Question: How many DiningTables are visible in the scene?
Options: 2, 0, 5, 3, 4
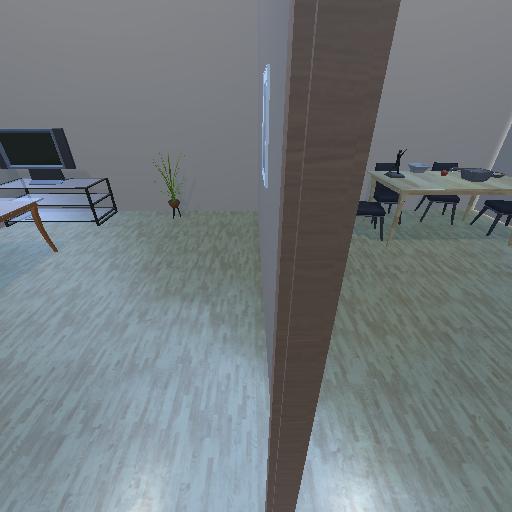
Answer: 2